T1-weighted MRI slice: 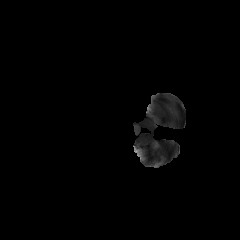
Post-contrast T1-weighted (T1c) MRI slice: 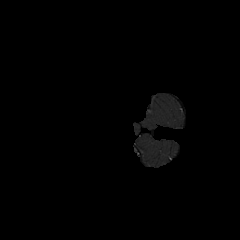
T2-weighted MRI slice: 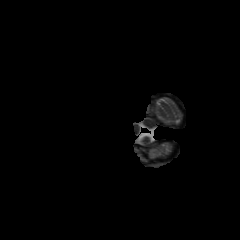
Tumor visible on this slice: no